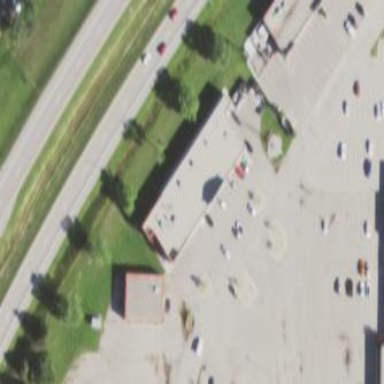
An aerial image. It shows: Retail building.